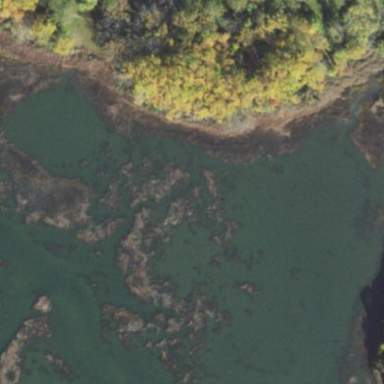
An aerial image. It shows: Wetland area characterized by wet meadow.